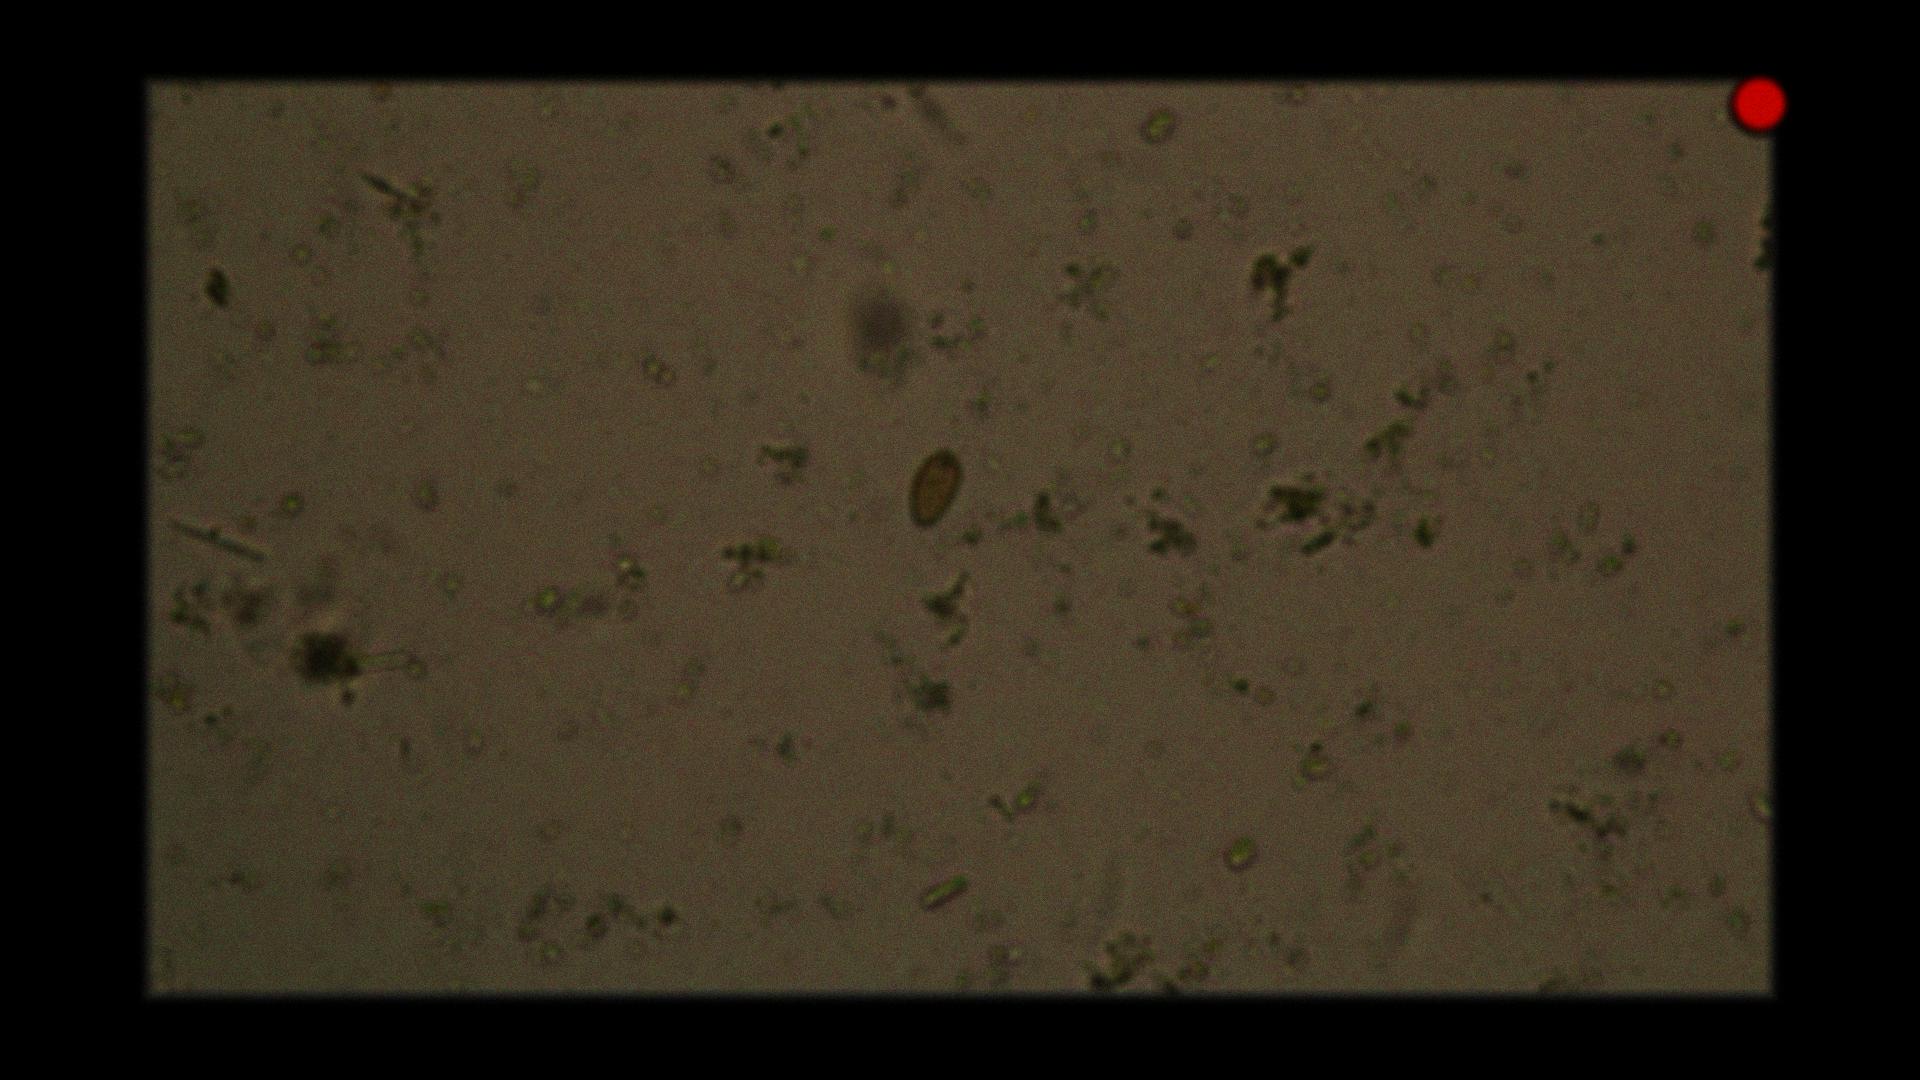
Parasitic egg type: Opisthorchis viverrine